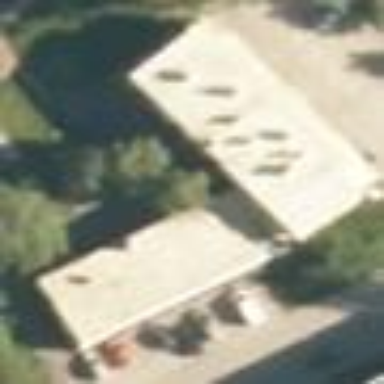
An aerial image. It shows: White commercial building with skillion roof shape.